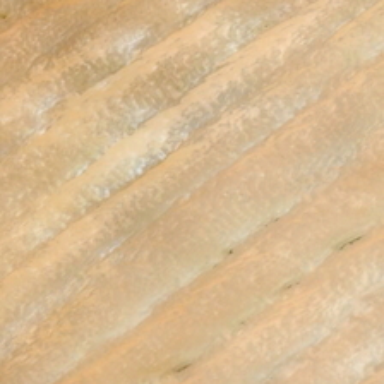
A piece of sand in the desert is like fish scale .